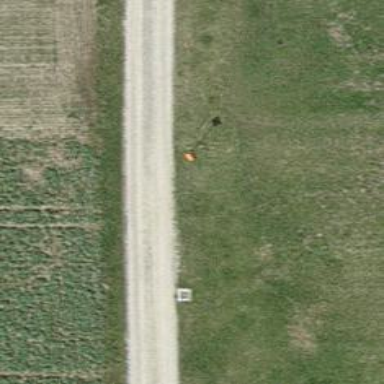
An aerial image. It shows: Pipeline marker.